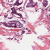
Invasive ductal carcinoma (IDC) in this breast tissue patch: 1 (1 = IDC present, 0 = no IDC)